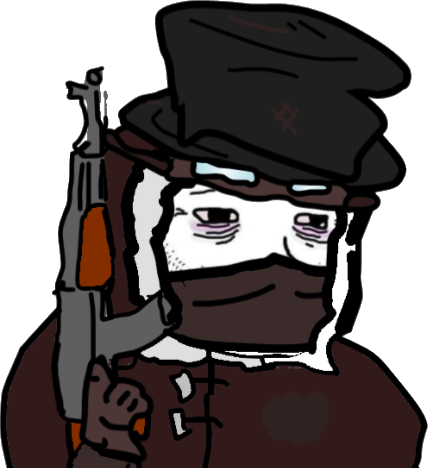
Label: 5_Doomer